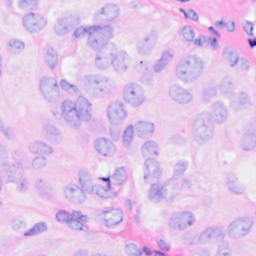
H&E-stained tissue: Breast